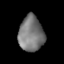
Tissue: lung
Cell type: Epithelial cells
Senescence score: 0.208
Nuclear area (px): 868
Mean DAPI intensity: 119.713